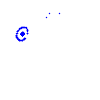
Particle: pion